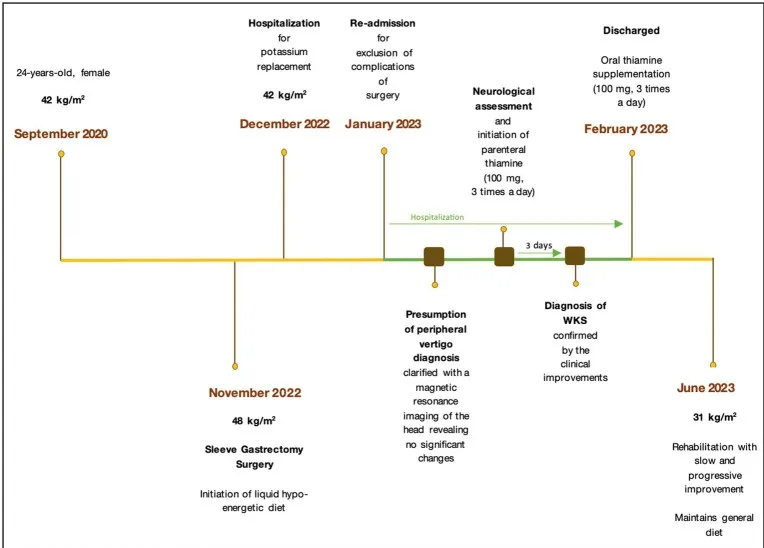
Timeline of clinical findings and nutritional intervention.
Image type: chart (chart)